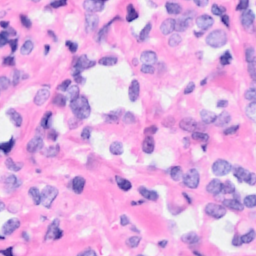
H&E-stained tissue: Breast